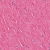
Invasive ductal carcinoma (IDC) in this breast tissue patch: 0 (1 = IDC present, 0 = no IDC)